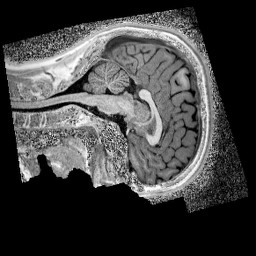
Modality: UNIT1_denoised
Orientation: sagittal
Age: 13
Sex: male
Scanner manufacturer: siemens
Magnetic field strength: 3 T
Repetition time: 4 s
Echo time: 0.00299 s